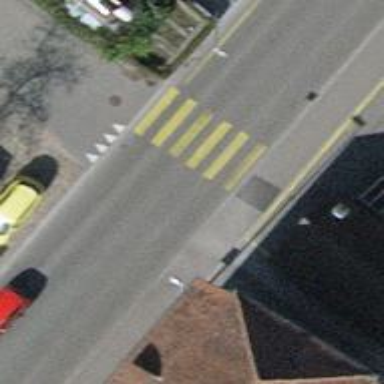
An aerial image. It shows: Uncontrolled zebra crossing on the road.